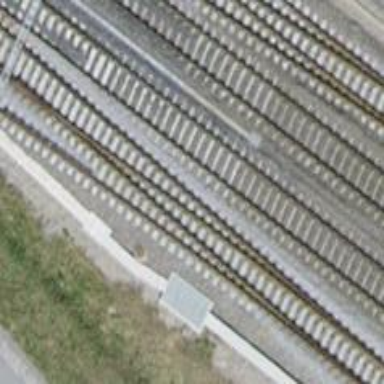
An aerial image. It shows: Railway siding with rails.